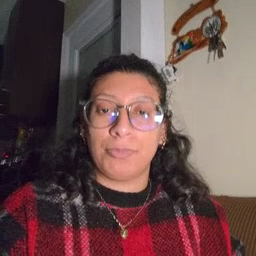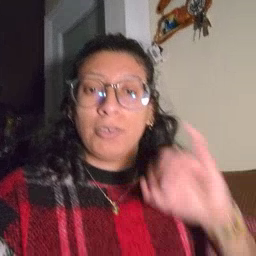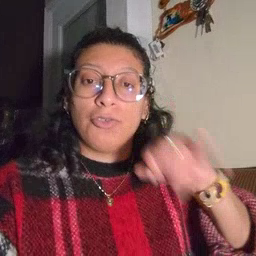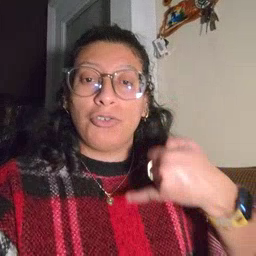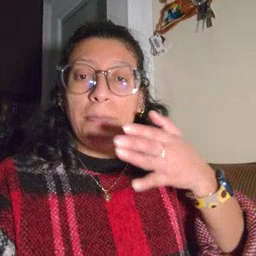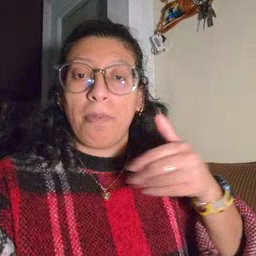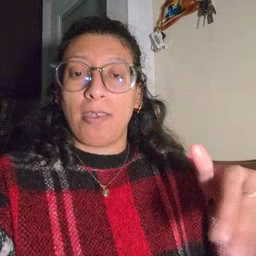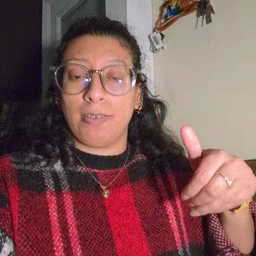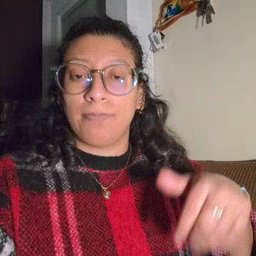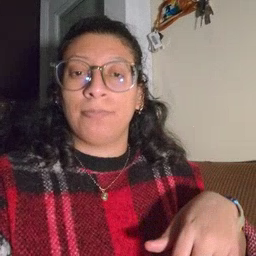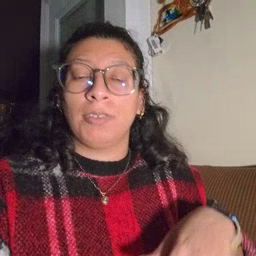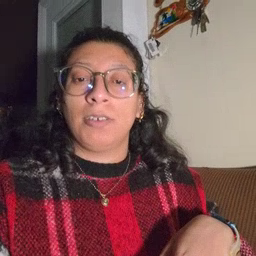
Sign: jeans